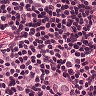
Metastatic tissue present: no